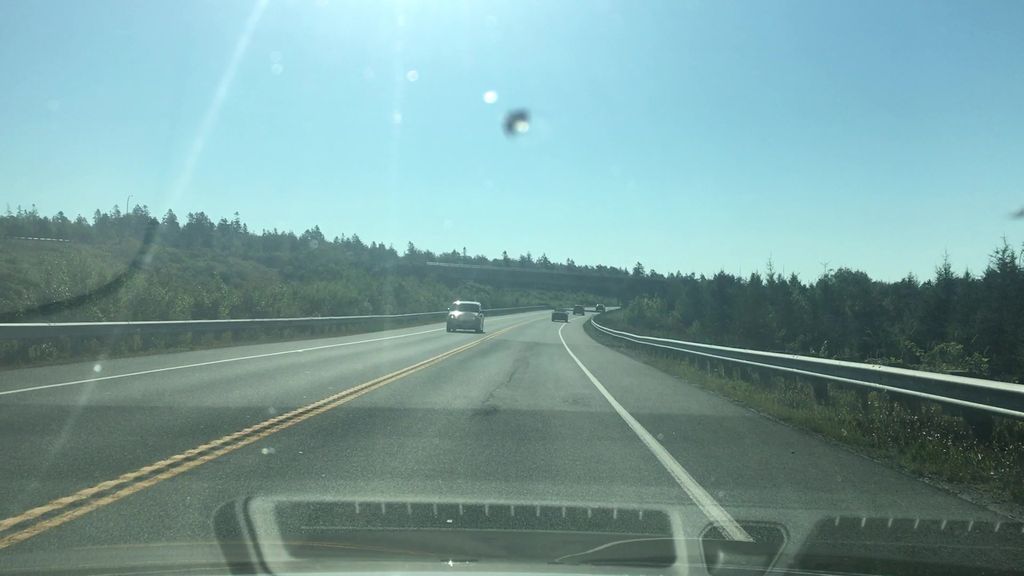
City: halifax